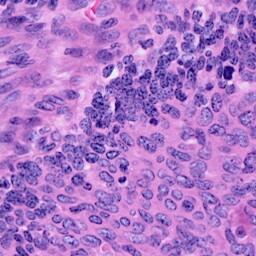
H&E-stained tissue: Cervix